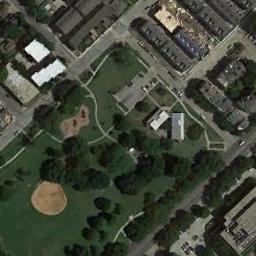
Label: baseball_diamond